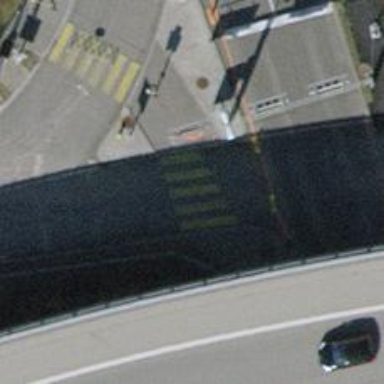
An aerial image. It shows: Road crossing with traffic signals.